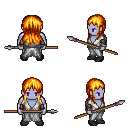
a pixel art fantasy rpg character, male body template, dark elf, purple skin, white robe, red pants, light blonde unkempt hairstyle, cloth bracers, black shoes, spear, four views (front, back, left, right), 2x2 character sprite sheet, small pixel art, hard edges, no anti-aliasing